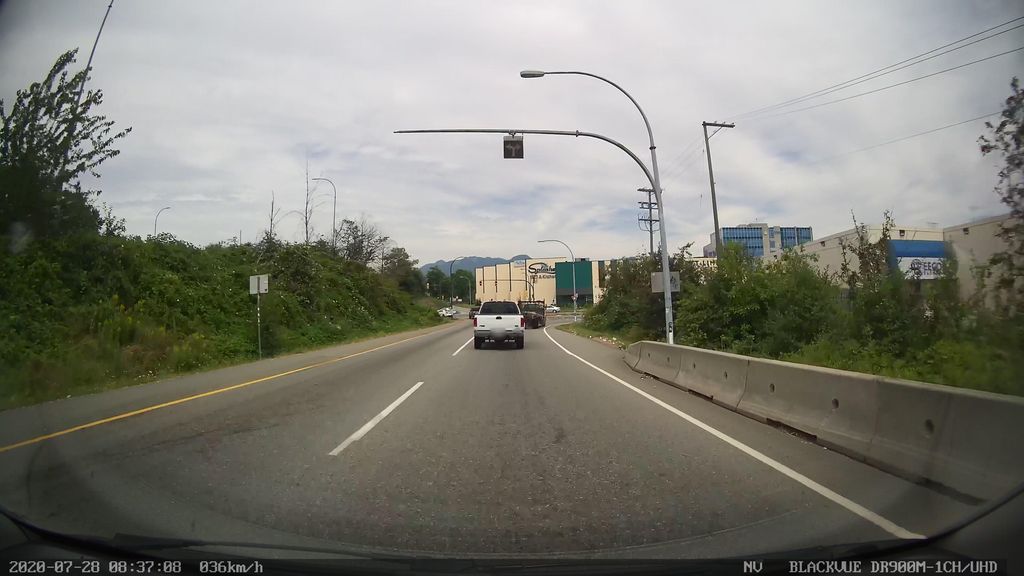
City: vancouver